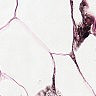
Metastatic tissue present: no